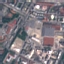
Land use / land cover: Industrial